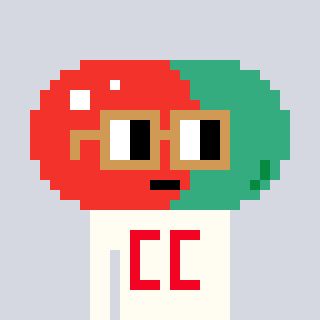
a pixel art character with square brown glasses, a pill-shaped head and a grayscale-colored body on a cool background